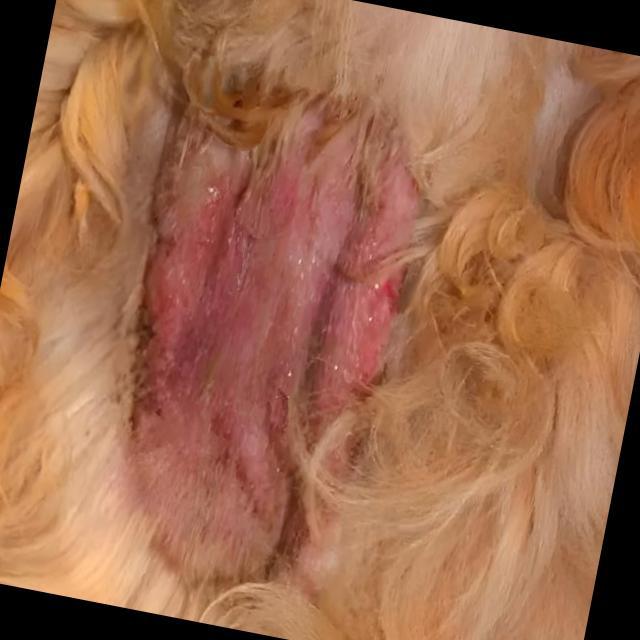
Canine ringworm (Dermatophytosis) — fungal infection caused by Microsporum or Trichophyton. Presents with circular alopecia, scaling, crusting, and broken hairs.